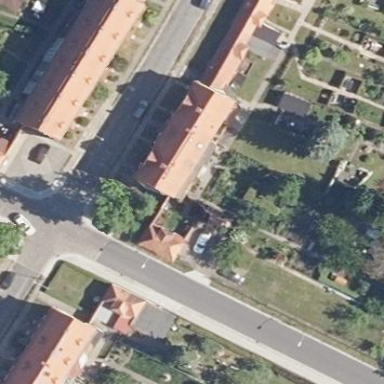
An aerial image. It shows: Residential building with gabled red roof.